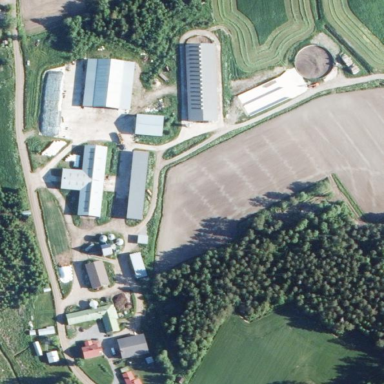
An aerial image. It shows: Farmyard area.